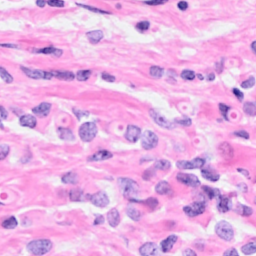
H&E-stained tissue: Breast